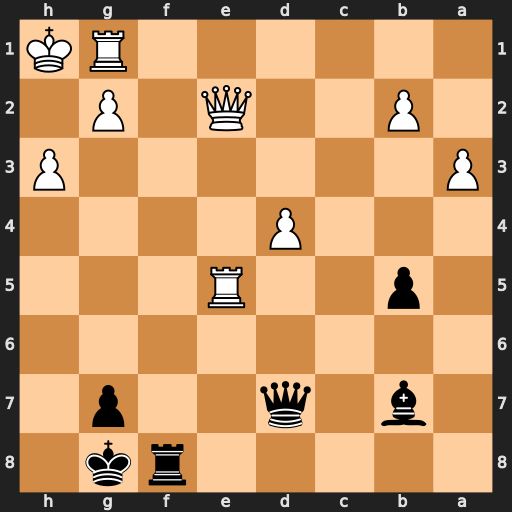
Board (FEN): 5rk1/1b1q2p1/8/1p2R3/3P4/P6P/1P2Q1P1/6RK
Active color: b
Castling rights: -
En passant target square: -
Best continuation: Qxh3#